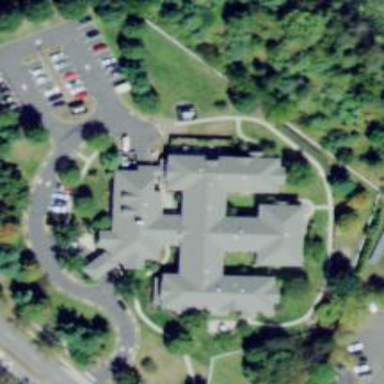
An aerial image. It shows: Nursing home building.